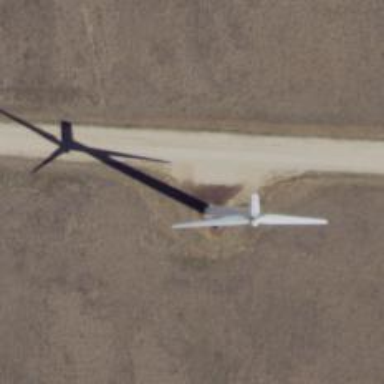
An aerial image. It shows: Wind generator with horizontal axis. The generator is wind turbine.